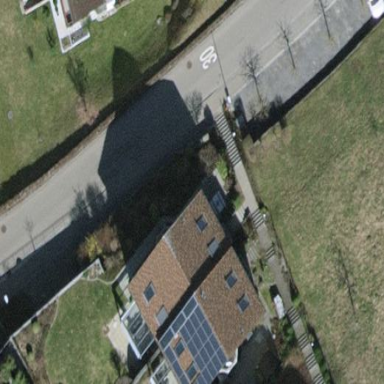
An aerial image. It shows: Terrace building.